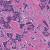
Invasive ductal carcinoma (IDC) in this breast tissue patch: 1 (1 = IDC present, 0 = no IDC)